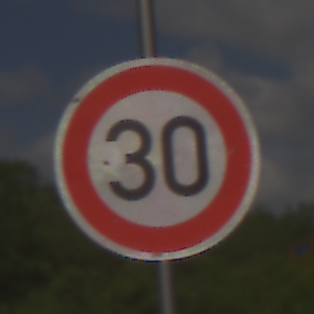
Verkehrszeichen: Geschwindigkeit30
Umgebung: Outdoor, RoadRail
Tageszeit: Midday
Wetter: PartlyCloudy
Licht: Natural
Jahreszeit: NotSpecified
Kontrast: HighContrast